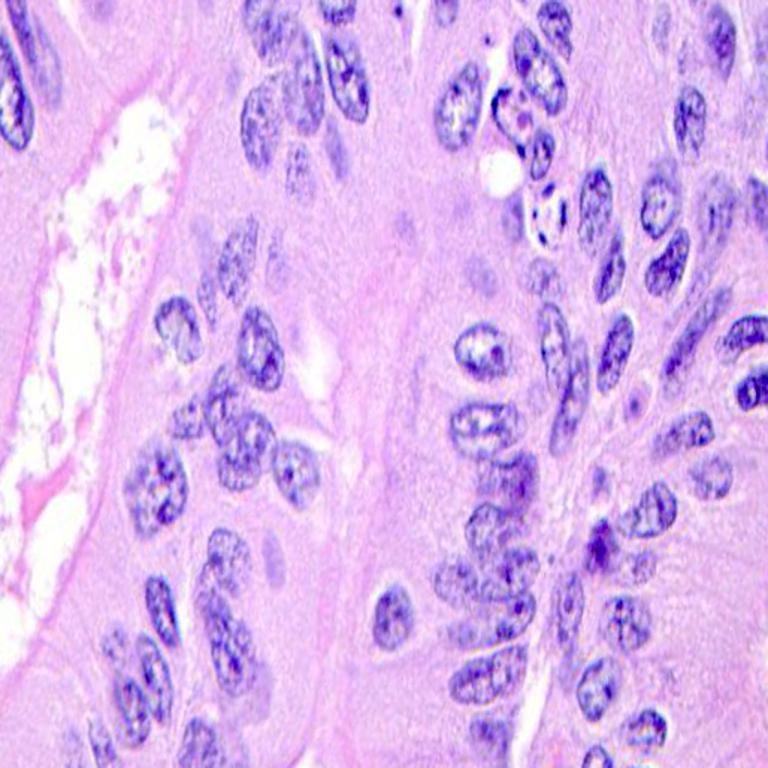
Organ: colon
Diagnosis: adenocarcinomas